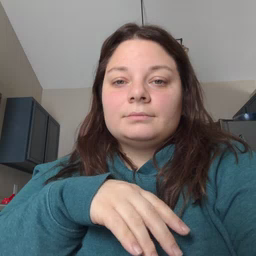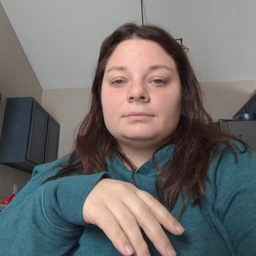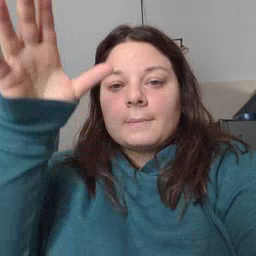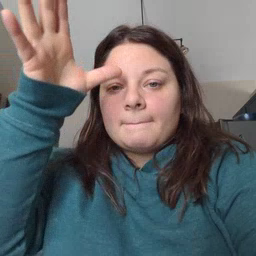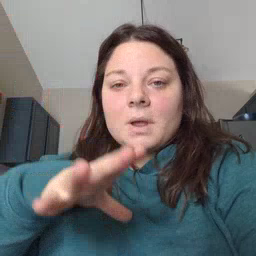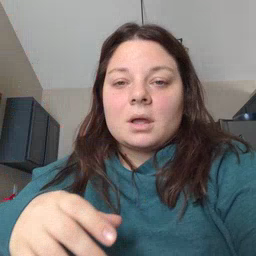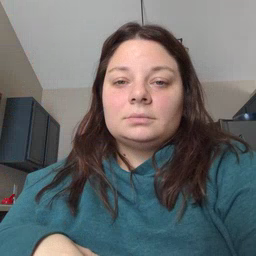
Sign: man